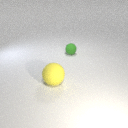
small green rubber sphere behind large yellow rubber sphere